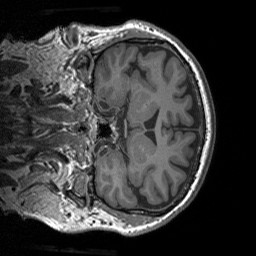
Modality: T1w
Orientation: coronal
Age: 61
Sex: male
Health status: healthy
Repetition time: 1.9 s
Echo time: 0.00252 s